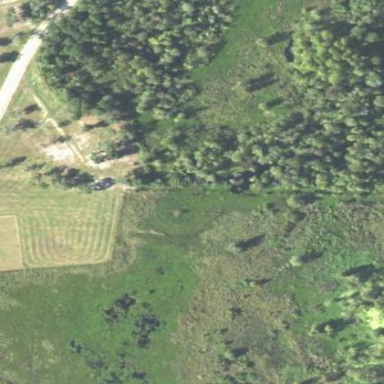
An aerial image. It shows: Beautiful wet meadow natural wetland.